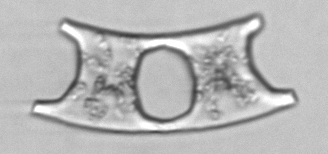
Label: Eucampia